Question: I am using opencart for an online store and I have a SQL structure like this:

(image from phpmyadmin)
I am trying to cross match product ids with attribute ids.
I need to find products that don't have a particular attribute_id (attribute_id 17 to be more precise).
I tried sorting and exporting in various formats without success.
I am not good with mysql syntax but I am sure there has to be a way to achieve this result.
Also tried using this code:
'SELECT product_id FROM oc_product_attribute WHERE NOT EXISTS (SELECT * FROM oc_product_attribute WHERE attribute_id = 17)'
(oc_product_attribute is the table name)
...but it didn't output any results.
Please help me understand how I can find the product IDs that don't have attribute ID 17.
Thanks!
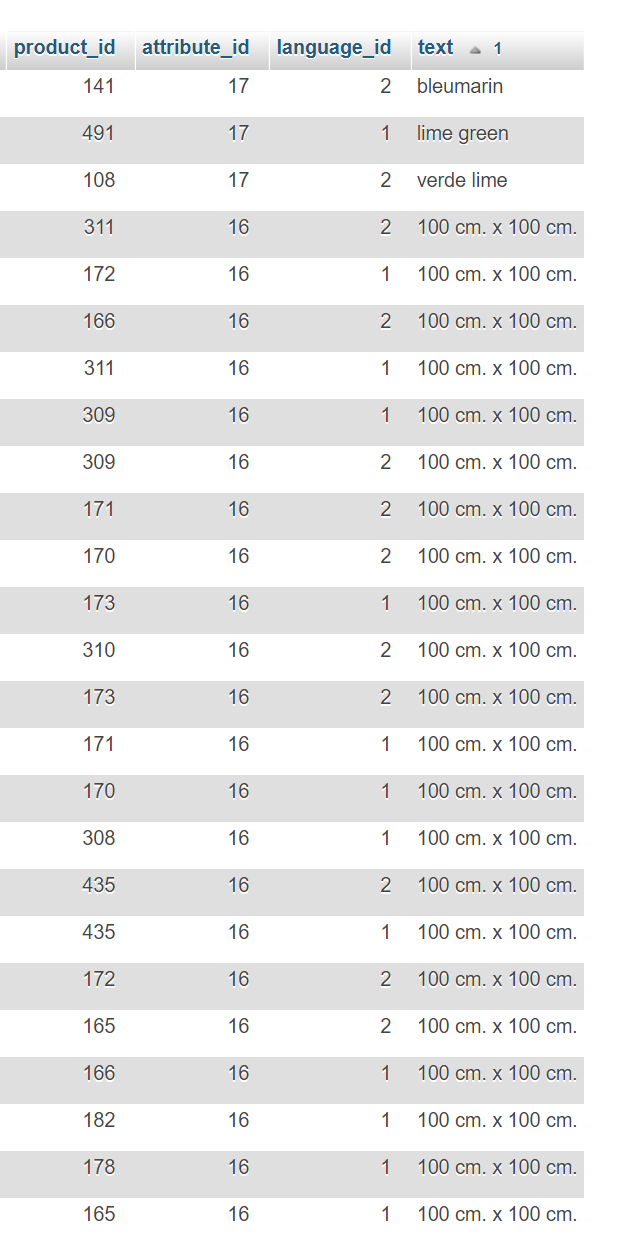
Answer: You should have a 'product' table (in your case probably 'oc_product'). Use it to avoid multiple checks. Also there might be a product which has no attributes. And you would miss that product in the result, if you only use the attributes table.
There are two common ways to achieve your goal. One is using a LEFT JOIN:
'''
select p.*
from oc_product p
left join oc_product_attribute a
on a.product_id = p.product_id
and a.attribute_id = 17
where a.product_id is null
'''
It's important that the condition 'a.attribute_id = 17' is in the ON clause. If you use it in the WHERE clause, the LEFT JOIN would be converted to an INNER JOIN, and you would get an empty result.
The other way is to use a correlated NOT EXISTS subquery:
'''
select p.*
from oc_product p
where not exists (
select *
from oc_product_attribute a
where a.product_id = p.product_id
and a.attribute_id = 17
)
'''
Note the (correlation) condition 'a.product_id = p.product_id'. If you miss it (like in your attempt) the subquery will always find a row, and NOT EXISTS will always return FALSE.
Both approaches have similar performance.
If you only need the product ids you can replace 'p.*' with 'p.product_id'.